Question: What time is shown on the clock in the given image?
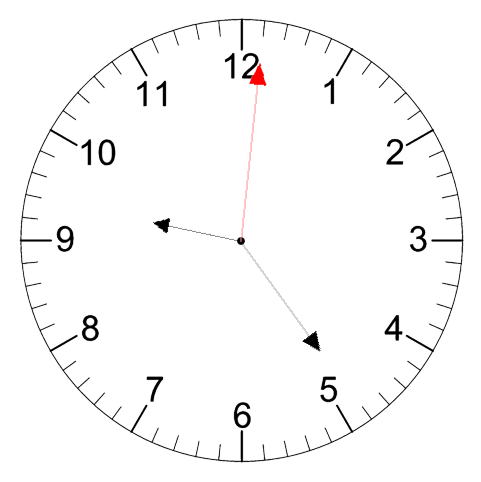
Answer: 09:24:01